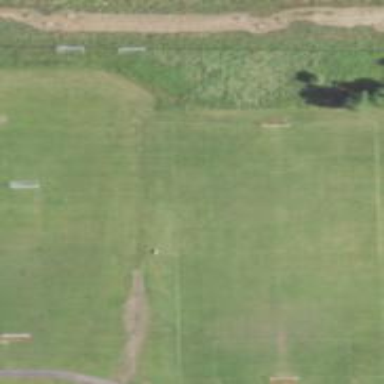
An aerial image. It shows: Soccer pitch for leisureland activities.